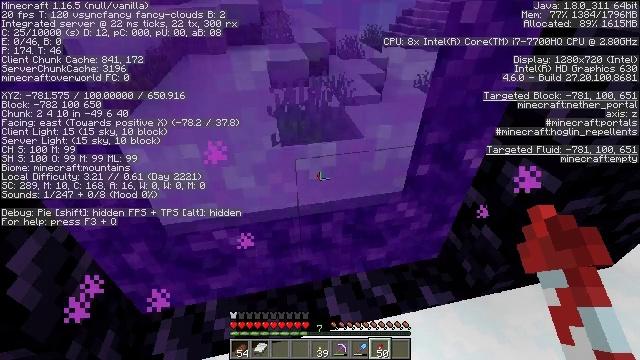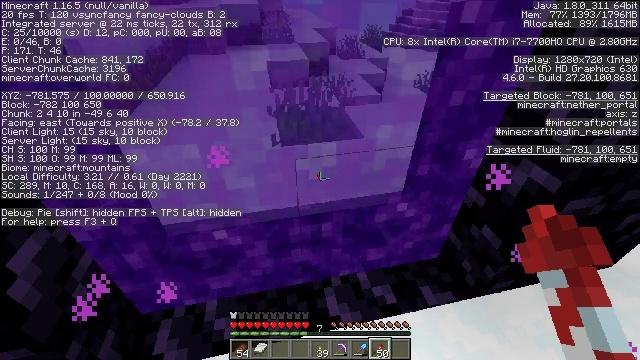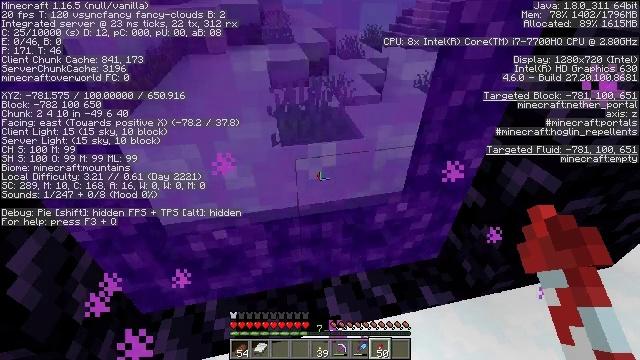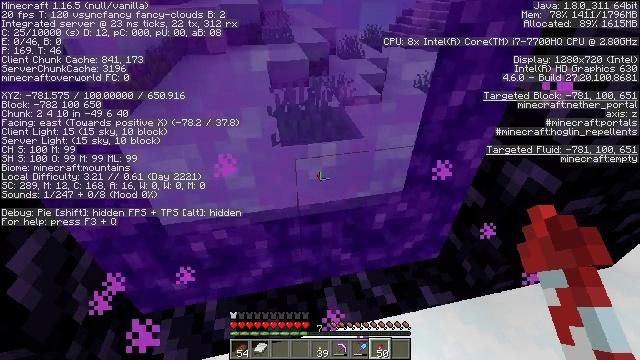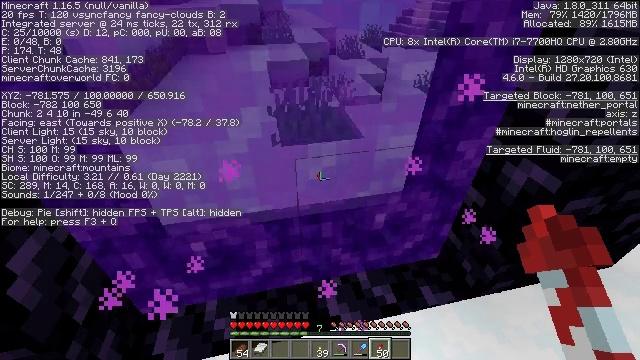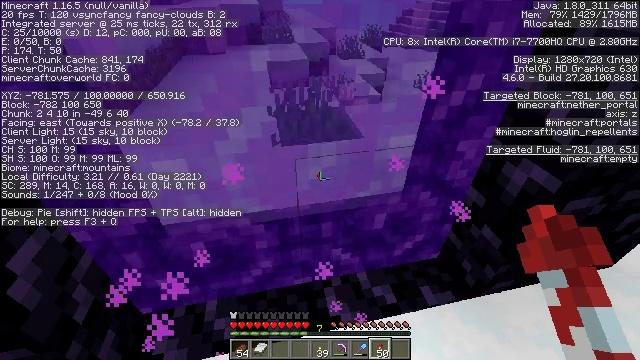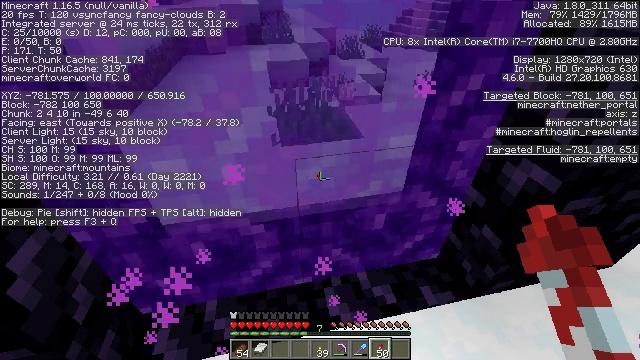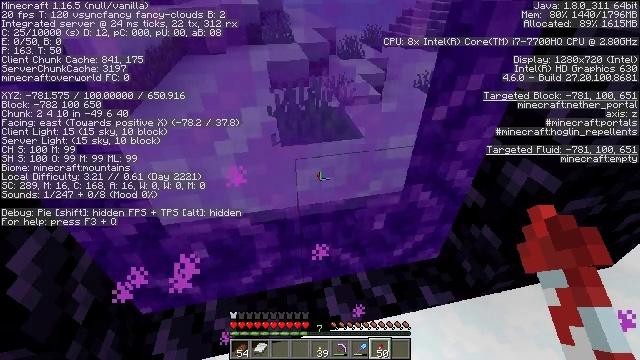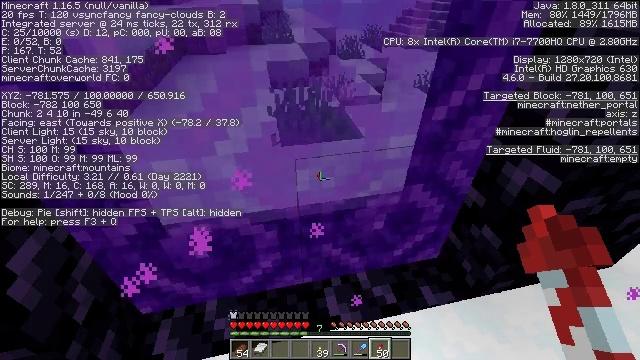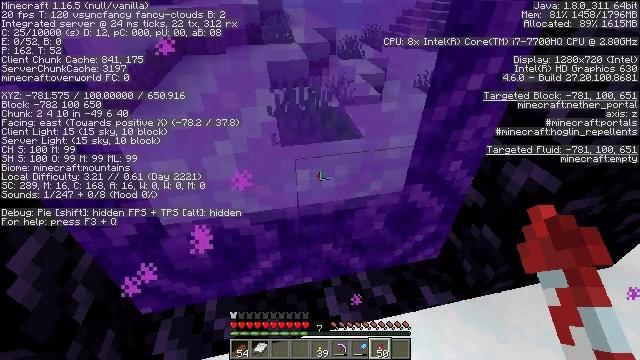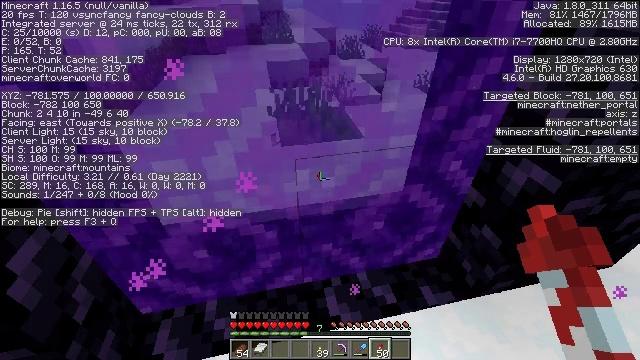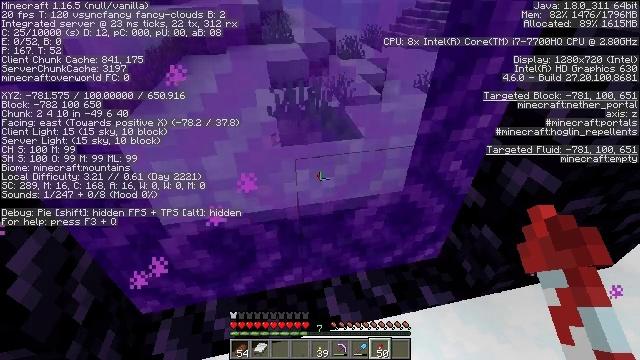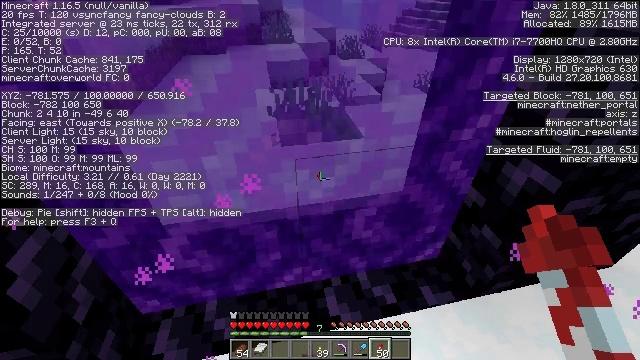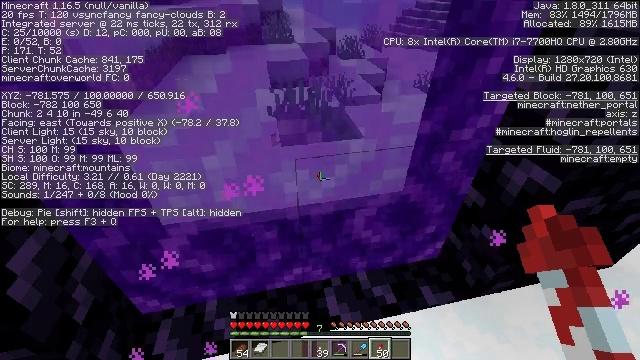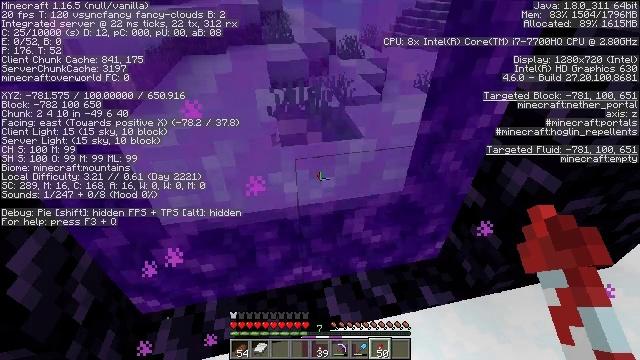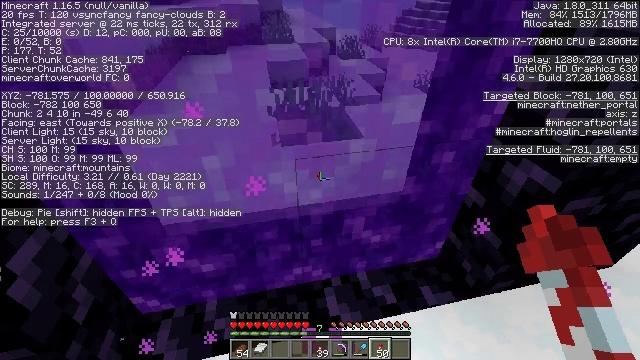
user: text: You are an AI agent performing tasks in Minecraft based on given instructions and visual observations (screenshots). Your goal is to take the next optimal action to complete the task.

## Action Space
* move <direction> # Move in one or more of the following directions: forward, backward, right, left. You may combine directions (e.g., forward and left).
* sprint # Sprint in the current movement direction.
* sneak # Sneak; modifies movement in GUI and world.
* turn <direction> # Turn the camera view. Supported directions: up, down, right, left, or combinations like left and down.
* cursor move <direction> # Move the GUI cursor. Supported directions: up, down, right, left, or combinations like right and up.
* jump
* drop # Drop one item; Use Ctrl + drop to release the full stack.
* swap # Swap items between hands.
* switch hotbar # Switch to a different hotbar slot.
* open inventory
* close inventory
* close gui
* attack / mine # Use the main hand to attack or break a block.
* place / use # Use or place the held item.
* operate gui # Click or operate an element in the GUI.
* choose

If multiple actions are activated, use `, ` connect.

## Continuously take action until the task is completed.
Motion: motion action
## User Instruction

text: Attack the ice to clear a path.
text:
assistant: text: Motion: no_op
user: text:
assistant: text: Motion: no_op
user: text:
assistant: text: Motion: no_op
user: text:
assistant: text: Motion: no_op
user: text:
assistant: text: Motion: no_op
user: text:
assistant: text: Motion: no_op
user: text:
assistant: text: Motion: no_op
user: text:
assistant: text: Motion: no_op
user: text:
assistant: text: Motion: no_op
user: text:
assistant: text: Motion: no_op
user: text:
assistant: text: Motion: no_op
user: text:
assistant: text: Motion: no_op
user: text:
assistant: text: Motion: no_op
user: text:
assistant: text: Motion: no_op
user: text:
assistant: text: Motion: no_op
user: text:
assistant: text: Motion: no_op
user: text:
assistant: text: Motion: no_op
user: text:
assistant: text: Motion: no_op
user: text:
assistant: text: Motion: no_op
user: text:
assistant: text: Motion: no_op
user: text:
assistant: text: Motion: no_op
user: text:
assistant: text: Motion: no_op
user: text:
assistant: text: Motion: no_op
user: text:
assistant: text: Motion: no_op
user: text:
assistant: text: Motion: no_op
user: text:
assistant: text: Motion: no_op
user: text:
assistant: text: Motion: no_op
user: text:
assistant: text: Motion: no_op
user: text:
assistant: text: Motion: no_op
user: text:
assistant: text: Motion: no_op